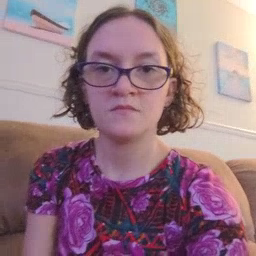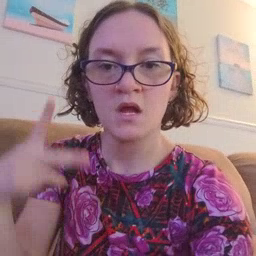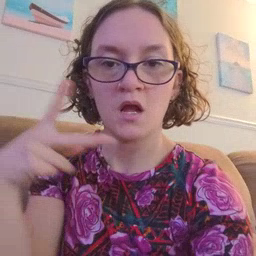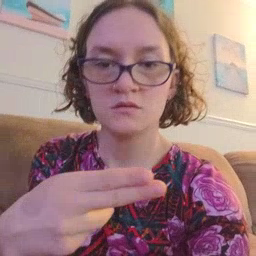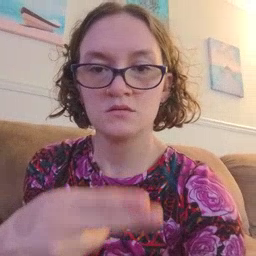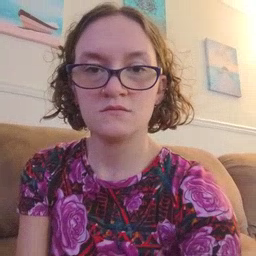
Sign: cut